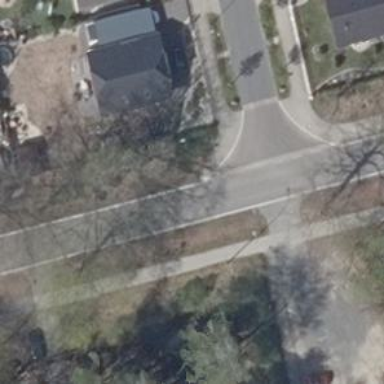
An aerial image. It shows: Secondary road with asphalt surface.